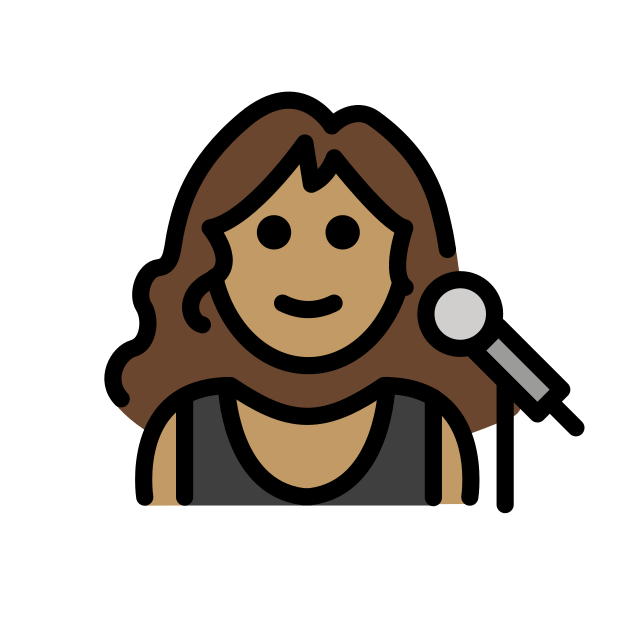
woman singer: medium skin tone